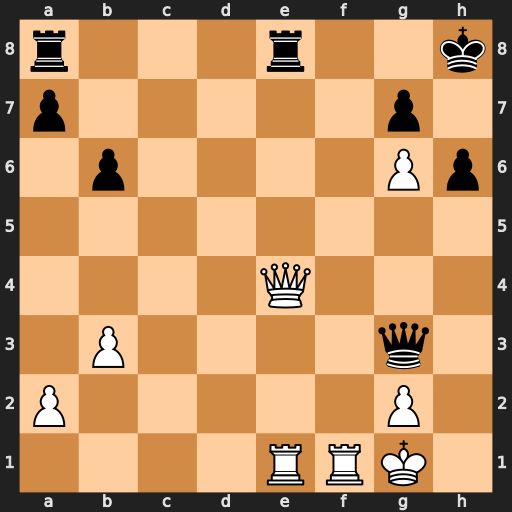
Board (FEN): r3r2k/p5p1/1p4Pp/8/4Q3/1P4q1/P5P1/4RRK1
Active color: w
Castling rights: -
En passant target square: -
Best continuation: Qxe8+ Rxe8 Rxe8#